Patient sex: M
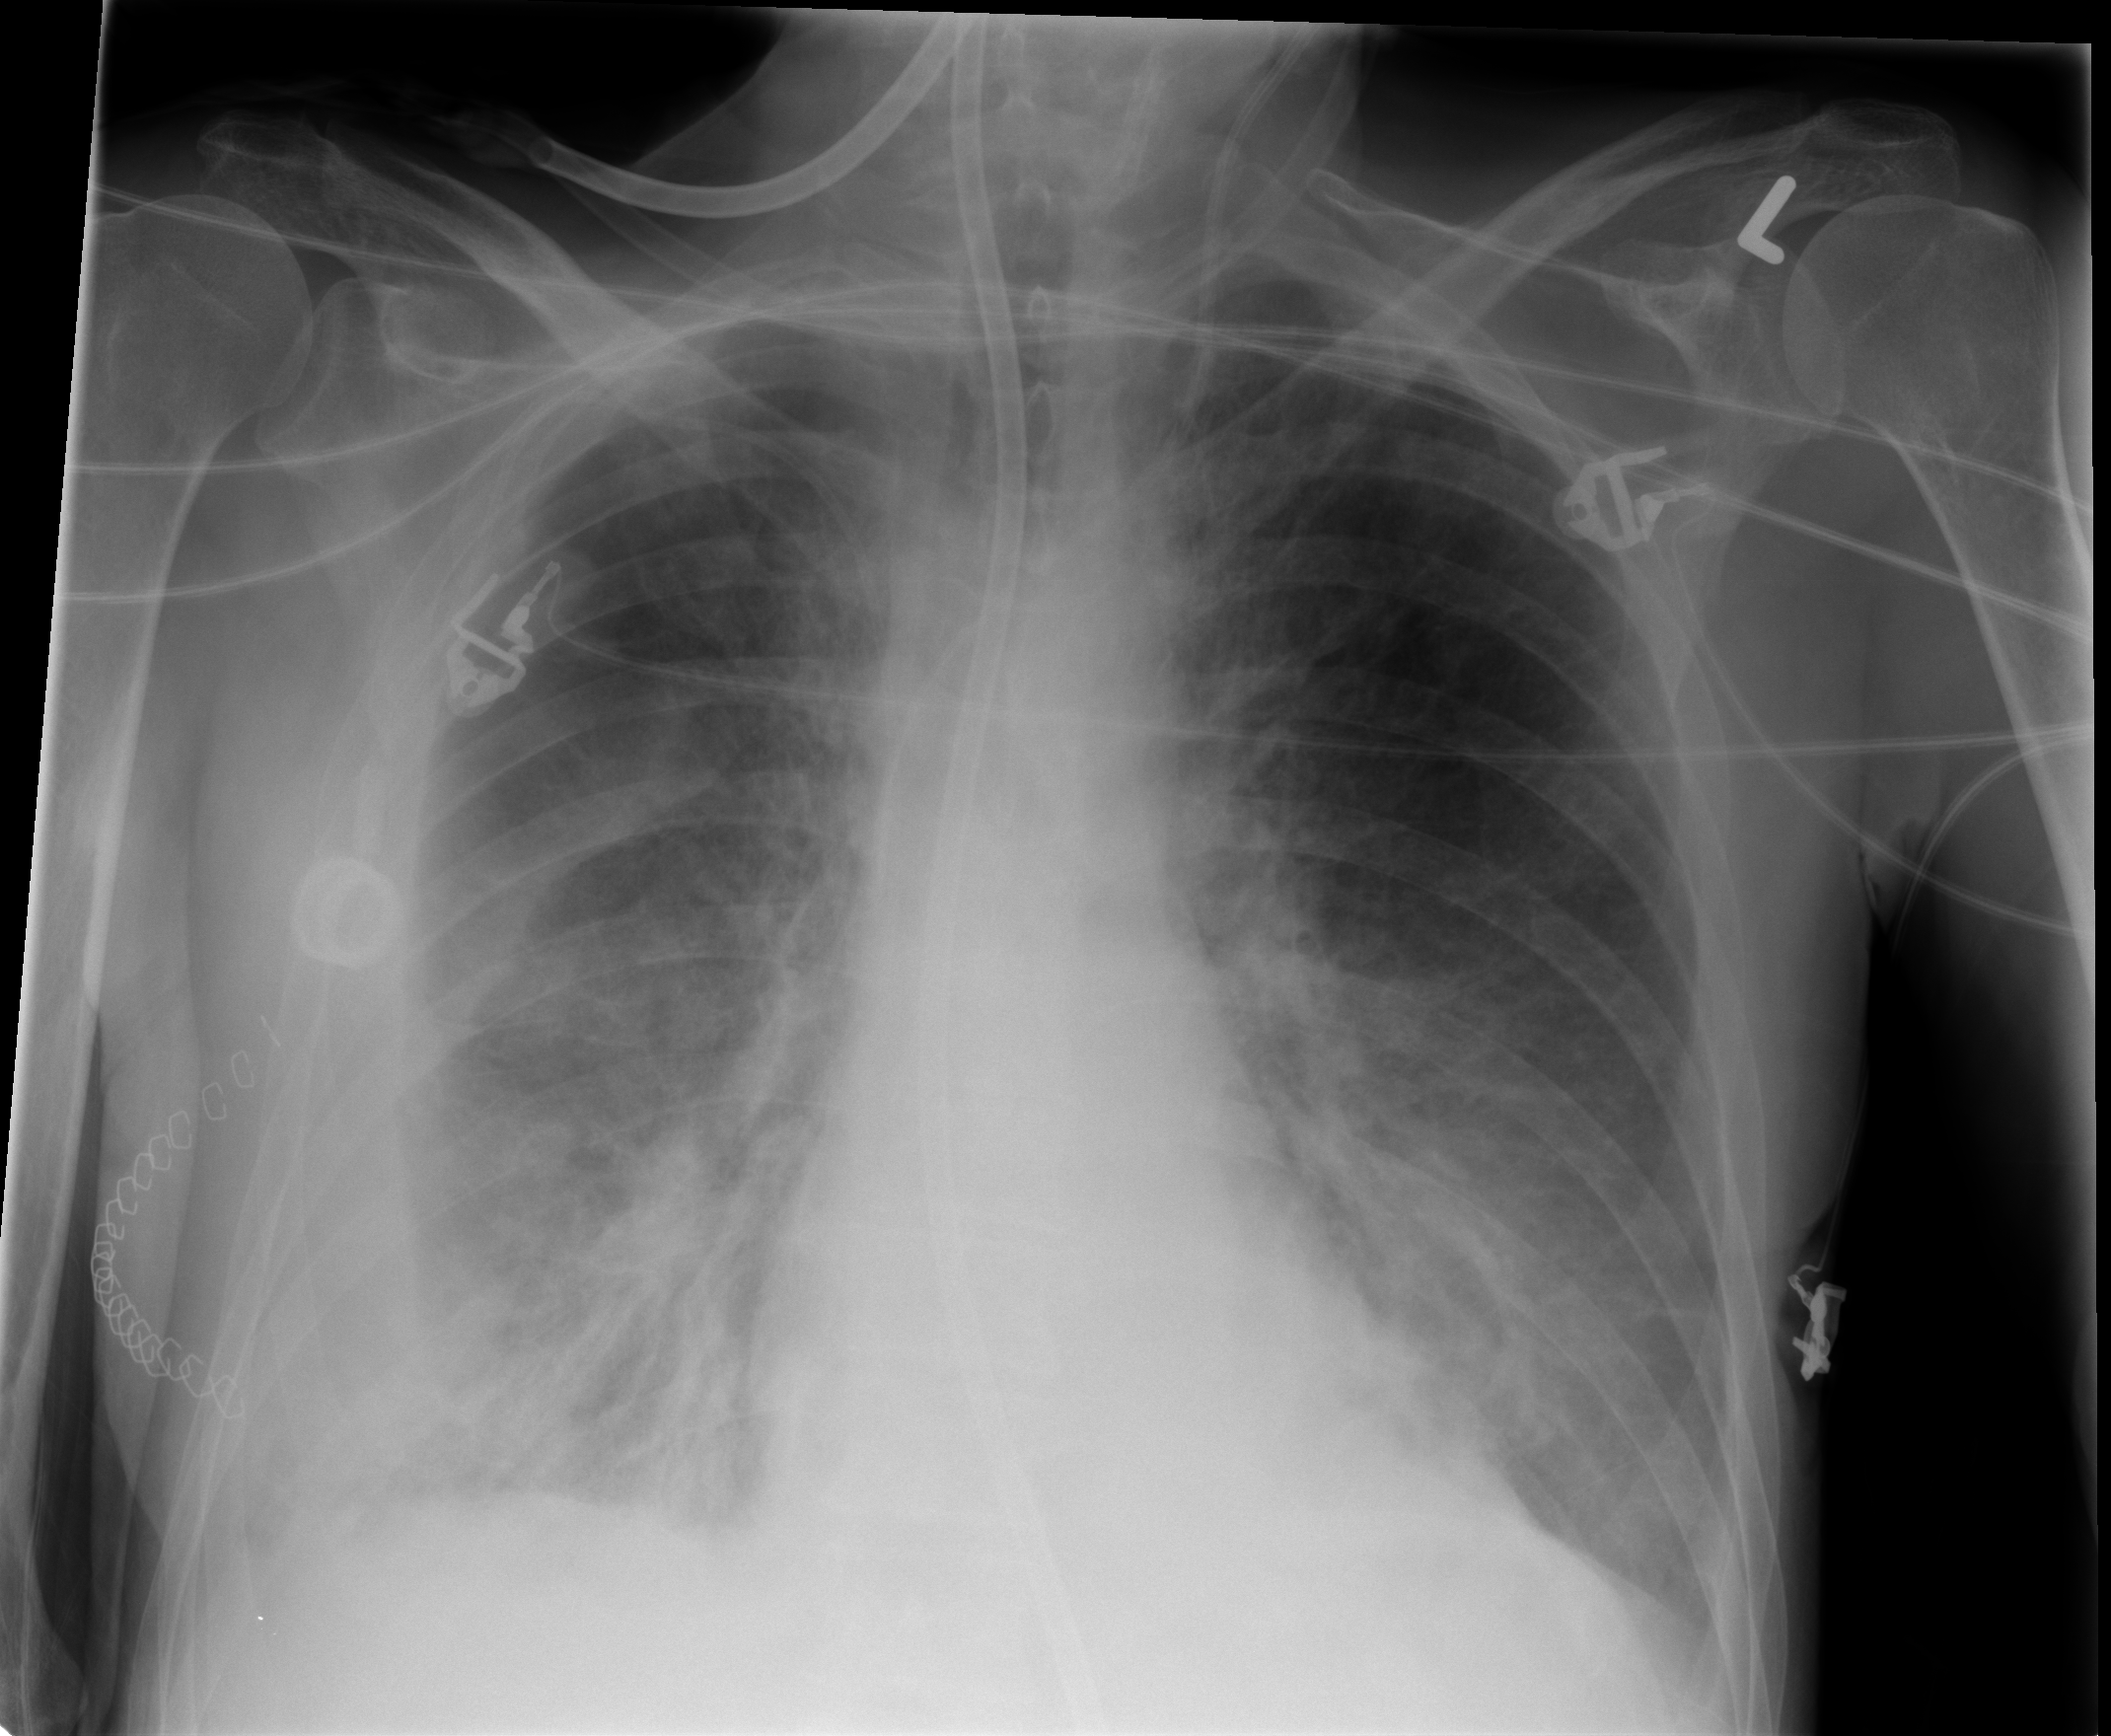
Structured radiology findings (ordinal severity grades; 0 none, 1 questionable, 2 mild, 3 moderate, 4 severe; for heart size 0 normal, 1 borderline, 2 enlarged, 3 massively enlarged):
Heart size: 0
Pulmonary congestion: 2
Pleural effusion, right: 2
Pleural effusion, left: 0
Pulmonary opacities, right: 3
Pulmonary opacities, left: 2
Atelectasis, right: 3
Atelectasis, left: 2